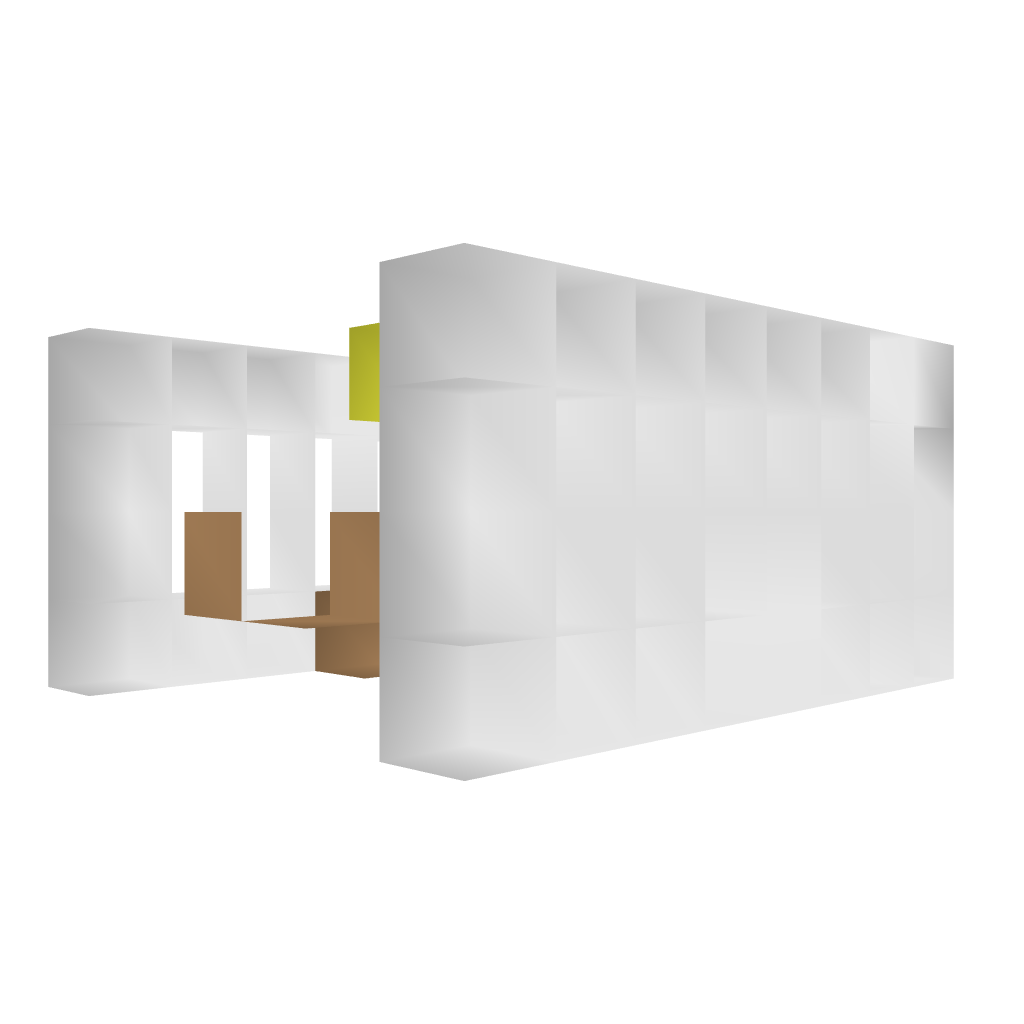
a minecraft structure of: Mini Apple Store bad low quality